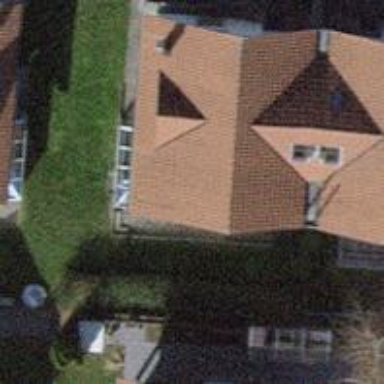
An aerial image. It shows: Semidetached house.